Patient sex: M
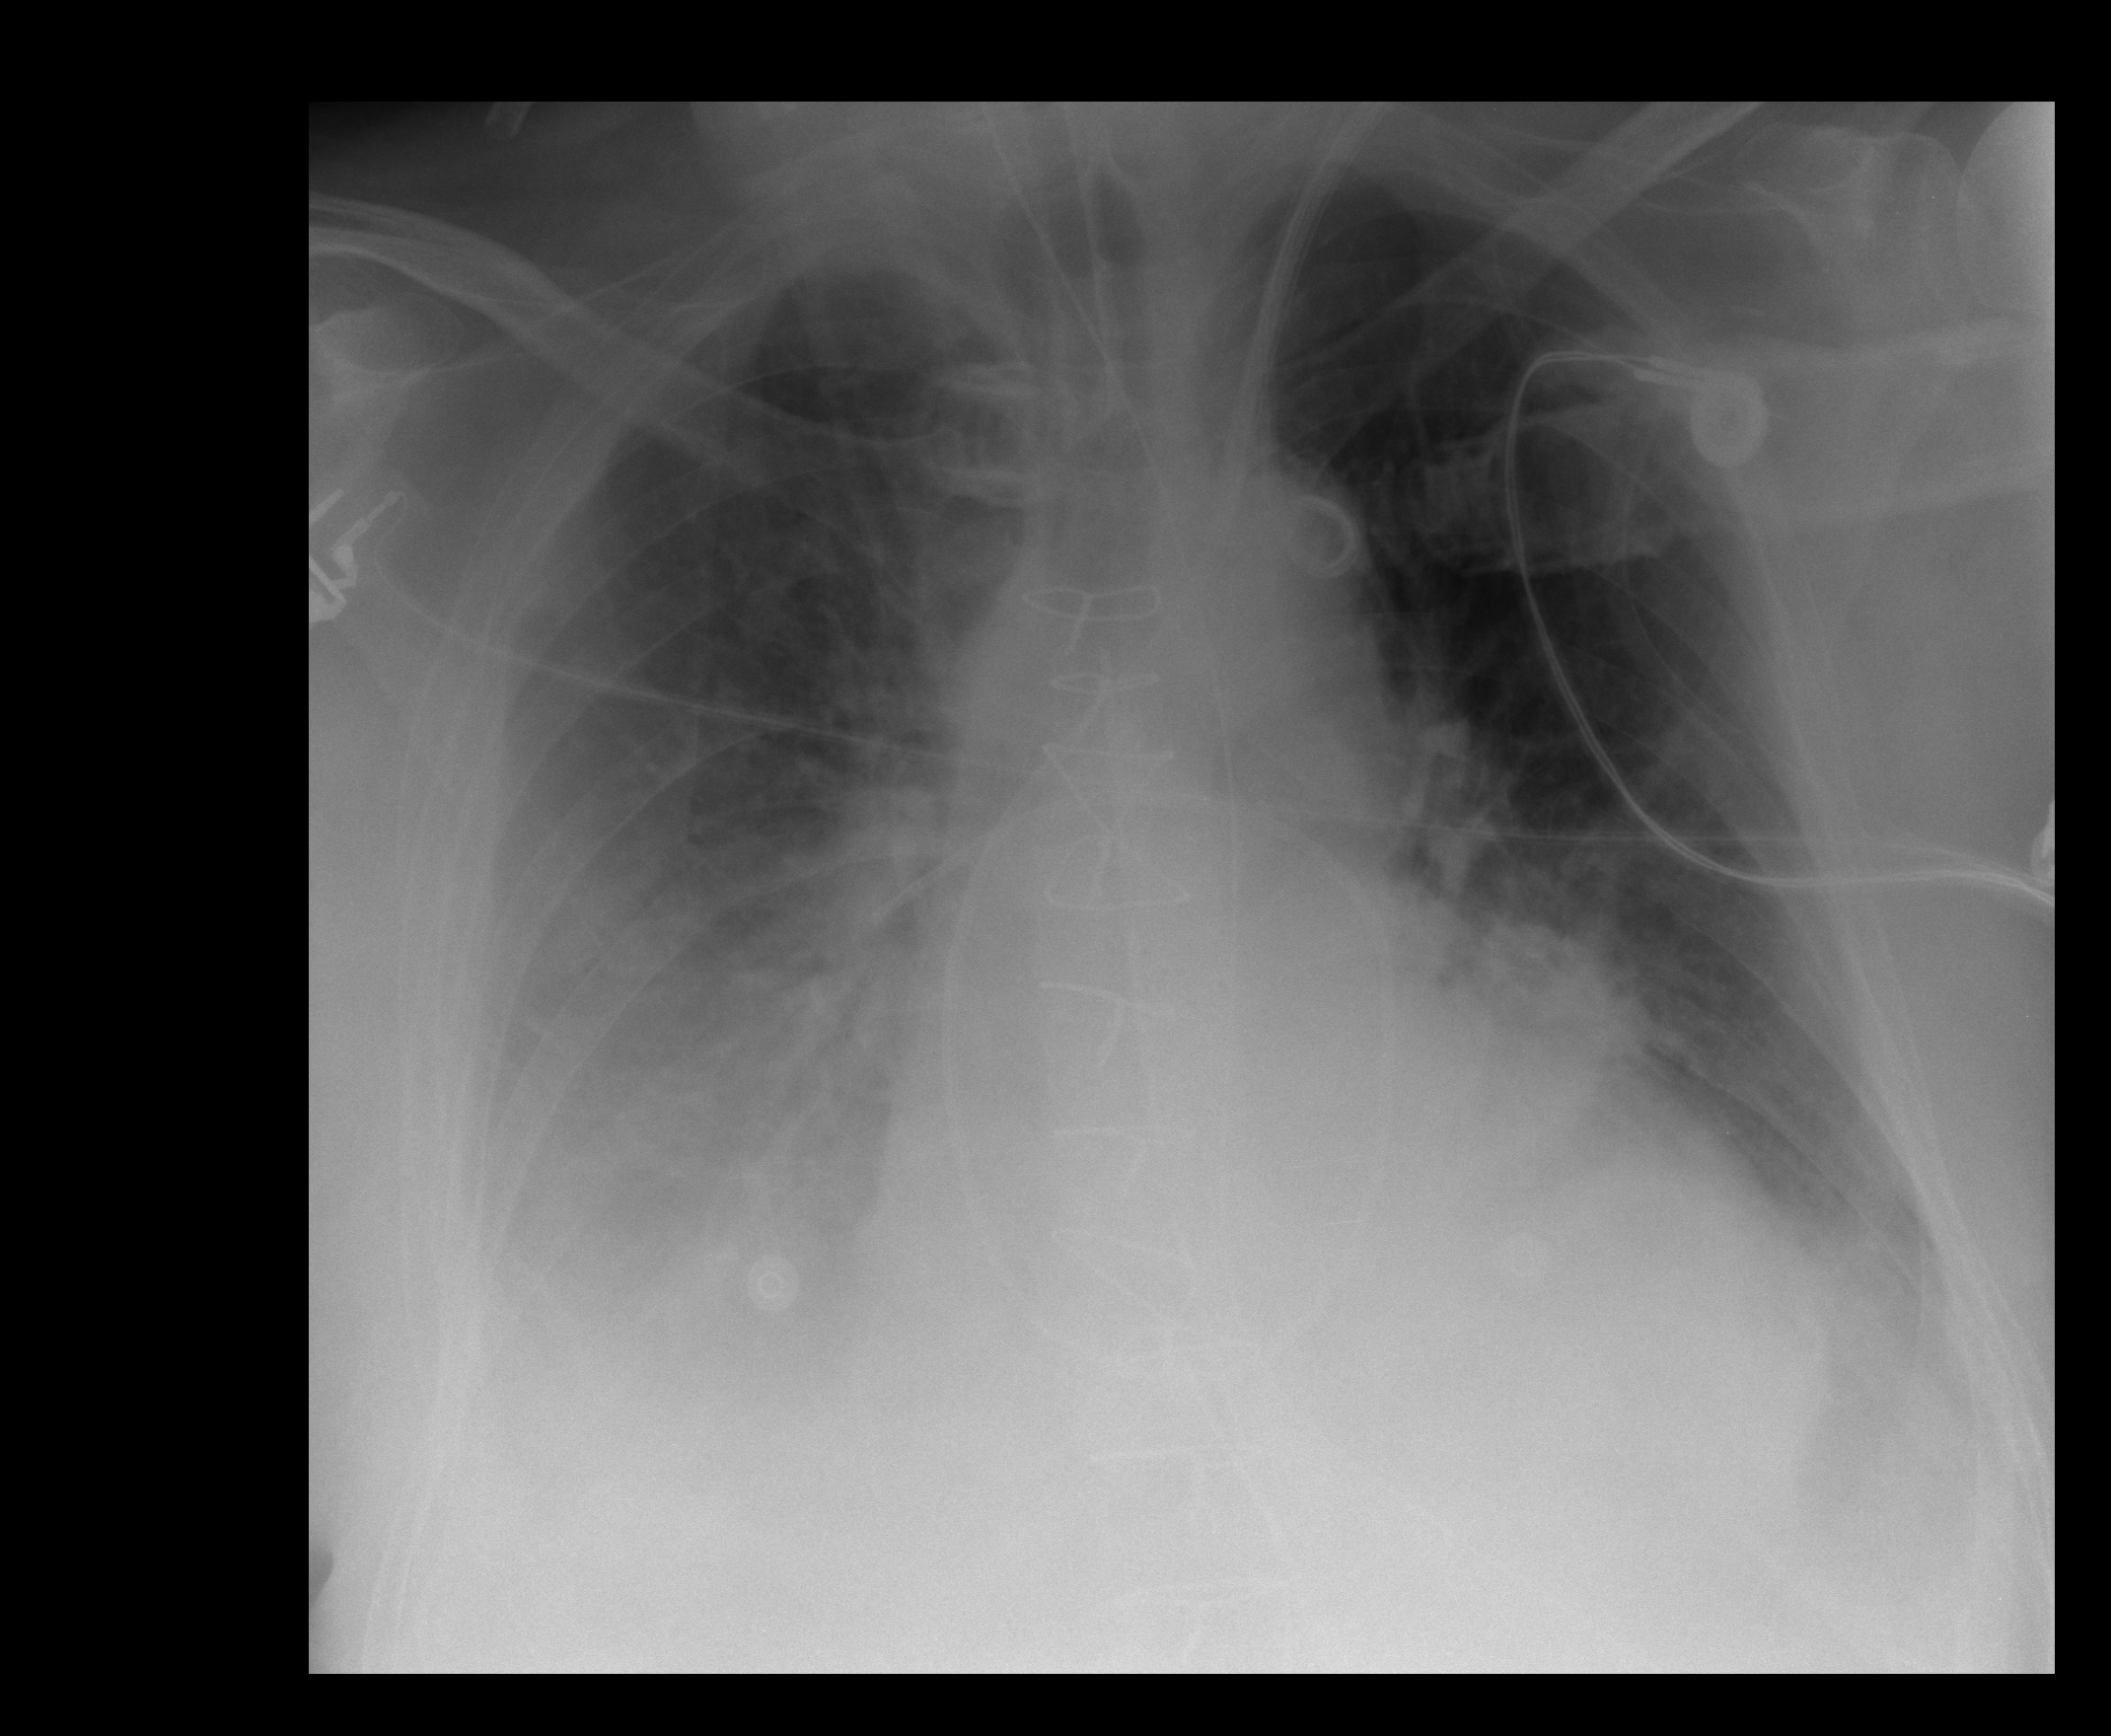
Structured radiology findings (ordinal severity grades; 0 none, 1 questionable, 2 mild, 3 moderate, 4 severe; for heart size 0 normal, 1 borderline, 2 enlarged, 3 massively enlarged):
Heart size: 2
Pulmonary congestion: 3
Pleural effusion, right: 3
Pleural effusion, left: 2
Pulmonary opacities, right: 0
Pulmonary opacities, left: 0
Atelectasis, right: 2
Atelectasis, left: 2